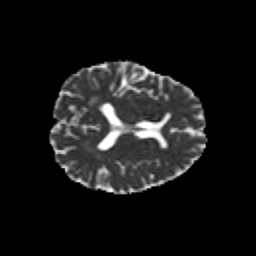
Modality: MD
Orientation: axial
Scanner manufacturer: siemens
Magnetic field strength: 3 T
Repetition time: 6.8 s
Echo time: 0.093 s